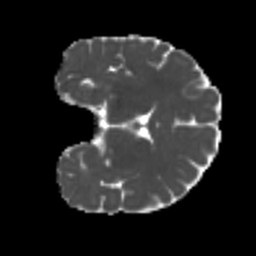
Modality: MD
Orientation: coronal
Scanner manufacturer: siemens
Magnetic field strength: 3 T
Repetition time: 4 s
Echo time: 0.0594 s